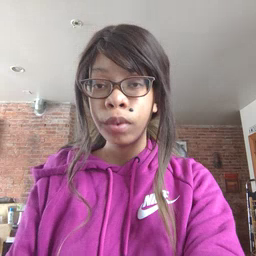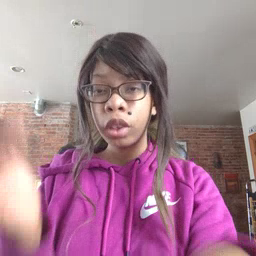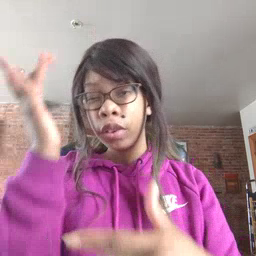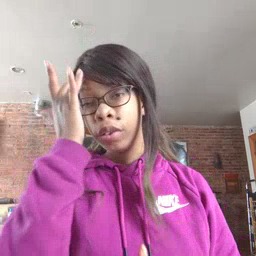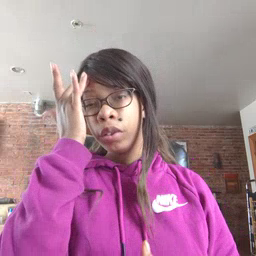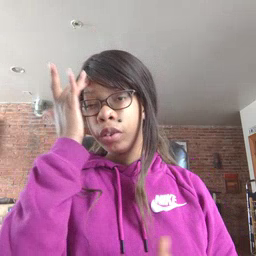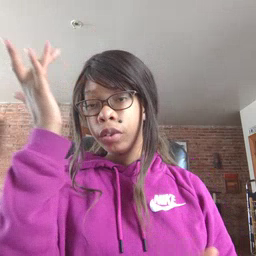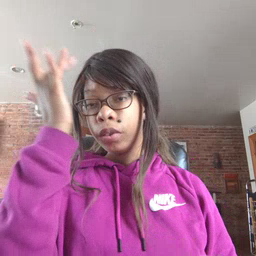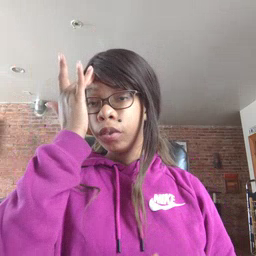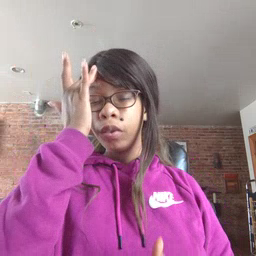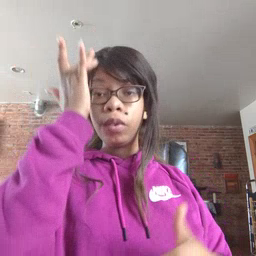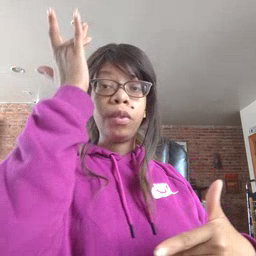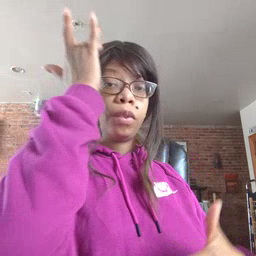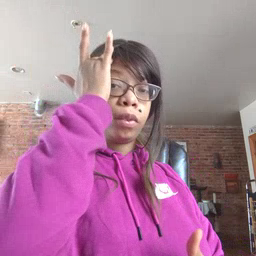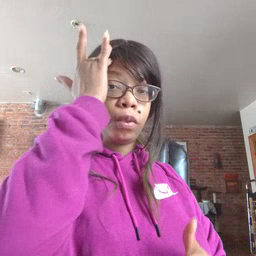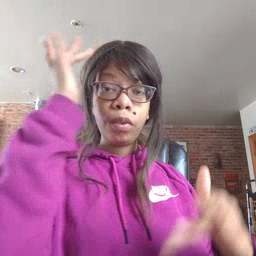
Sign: sick